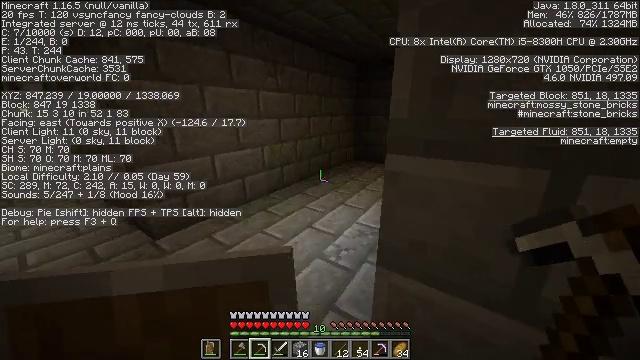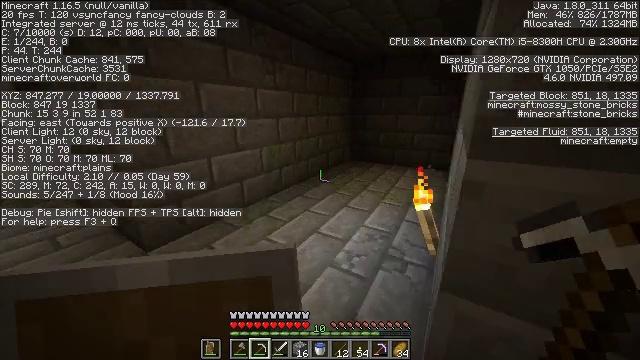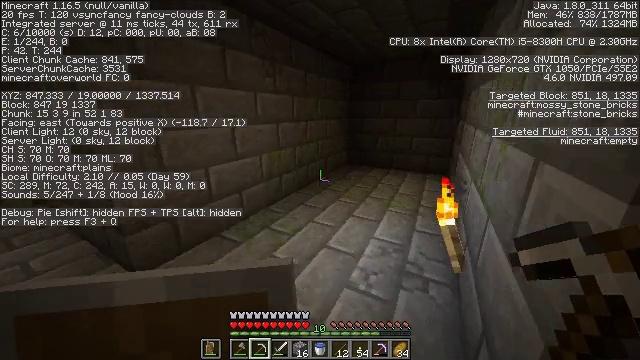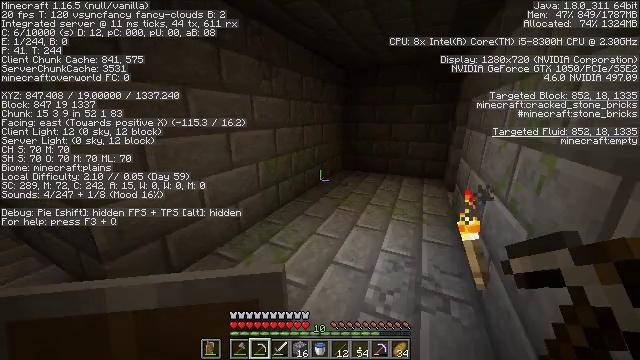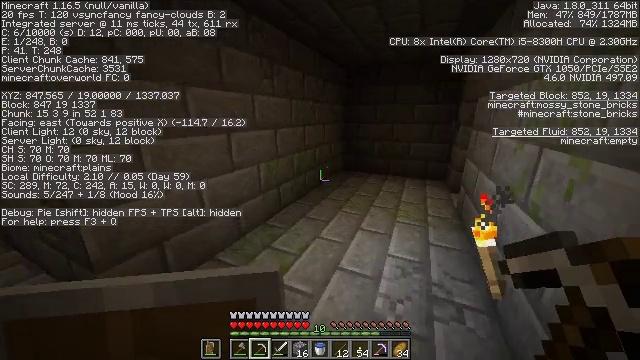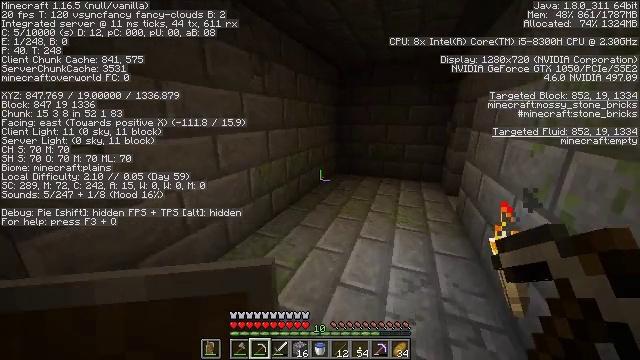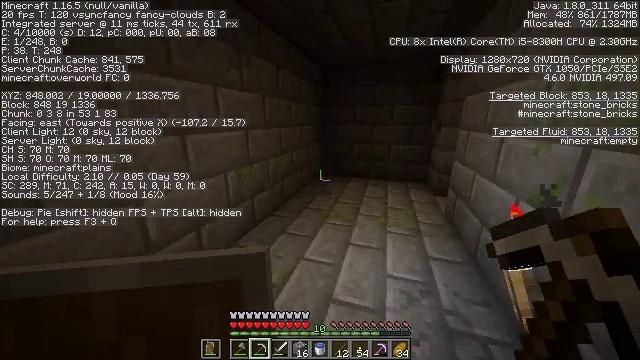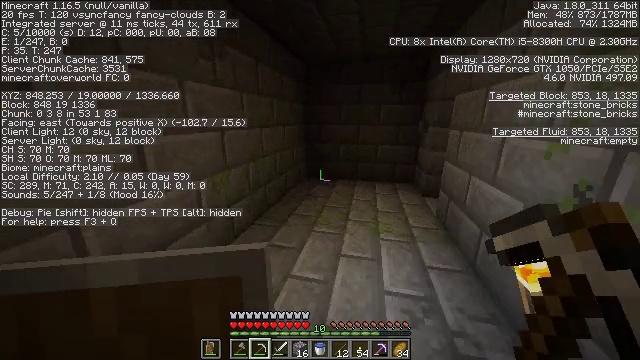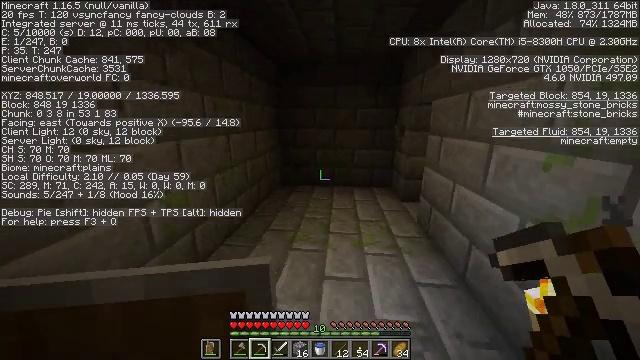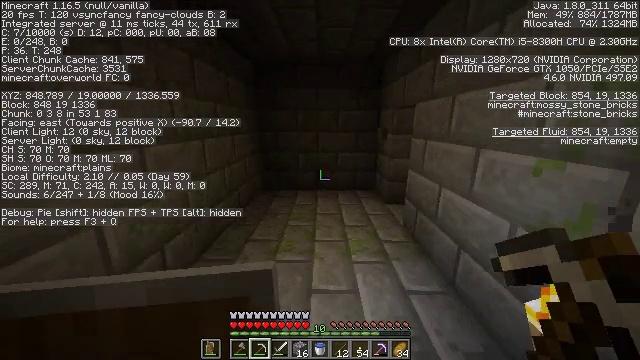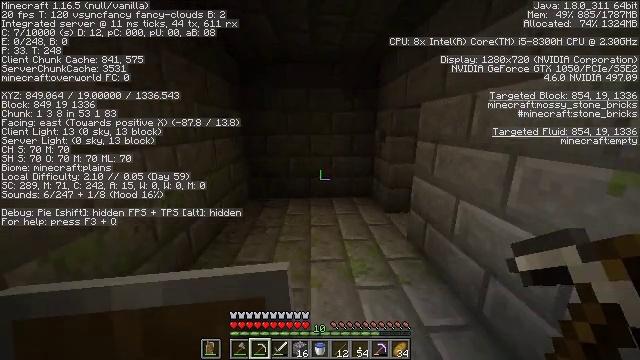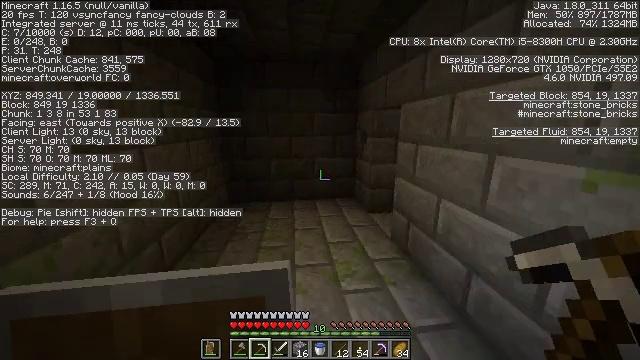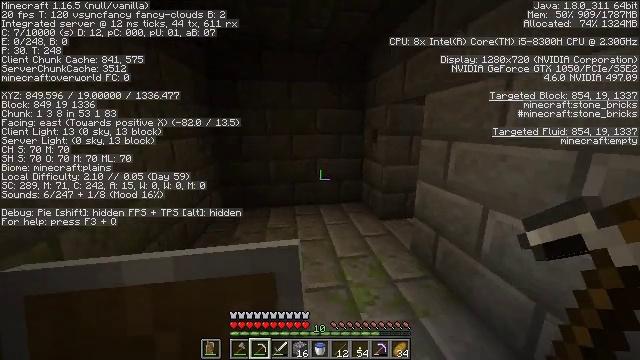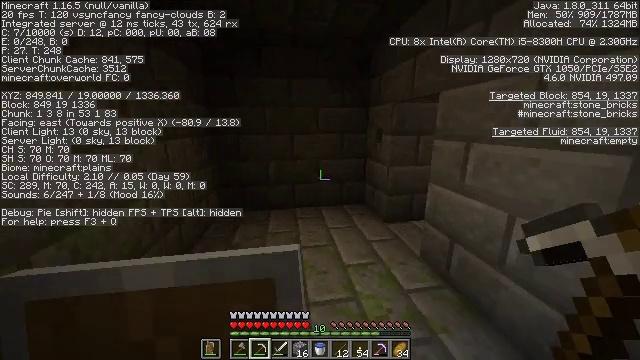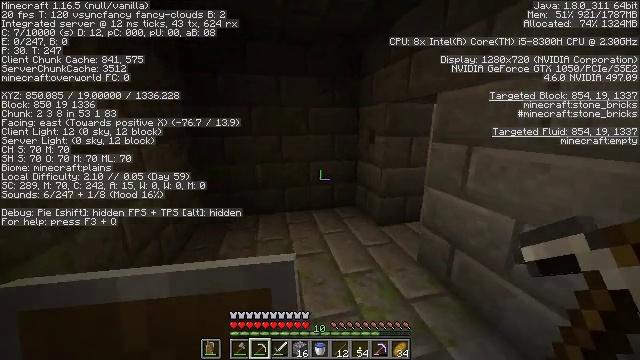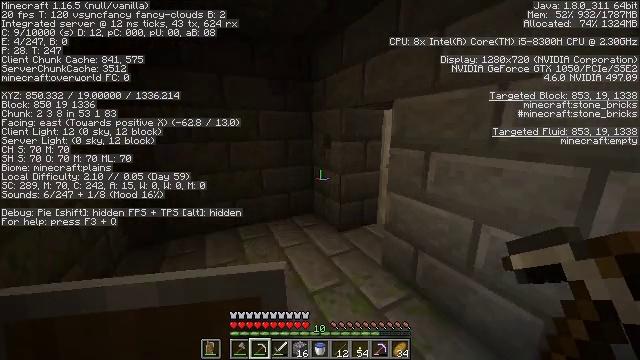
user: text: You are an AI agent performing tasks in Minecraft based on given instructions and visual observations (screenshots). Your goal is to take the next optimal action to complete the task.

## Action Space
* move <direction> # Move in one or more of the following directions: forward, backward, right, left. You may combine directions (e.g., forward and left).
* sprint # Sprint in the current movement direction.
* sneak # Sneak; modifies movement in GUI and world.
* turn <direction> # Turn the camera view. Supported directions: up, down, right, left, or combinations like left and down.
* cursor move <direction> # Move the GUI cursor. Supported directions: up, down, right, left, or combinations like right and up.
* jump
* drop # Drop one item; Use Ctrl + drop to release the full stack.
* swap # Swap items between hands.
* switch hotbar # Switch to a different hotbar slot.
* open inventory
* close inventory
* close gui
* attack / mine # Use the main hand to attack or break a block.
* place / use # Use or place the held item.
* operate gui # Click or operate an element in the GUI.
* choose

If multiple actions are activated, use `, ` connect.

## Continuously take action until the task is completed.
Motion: motion action
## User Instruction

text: Break the iron door.
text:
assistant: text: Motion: move forward and move left, sprint, turn right
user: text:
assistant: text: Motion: move forward and move left, sprint, turn right
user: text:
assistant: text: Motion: move forward and move left, sprint, turn right
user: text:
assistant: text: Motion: move forward, sprint
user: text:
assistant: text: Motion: move forward, sprint, turn right
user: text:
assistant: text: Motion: move forward, sprint, turn right
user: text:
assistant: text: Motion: move forward, sprint, turn right
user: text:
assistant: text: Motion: move forward, sprint, turn right
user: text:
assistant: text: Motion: move forward, sprint, turn right
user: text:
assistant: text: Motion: move forward, sprint, turn right
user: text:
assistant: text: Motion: move forward, sprint, turn right
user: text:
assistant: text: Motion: move forward and move left, sprint
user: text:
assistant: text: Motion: move forward and move left, sprint, turn right
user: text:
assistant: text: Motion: move forward and move left, sprint, turn right
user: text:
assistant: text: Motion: move forward, sprint, turn right
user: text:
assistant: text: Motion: move forward, sprint, turn right
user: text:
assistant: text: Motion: move forward and move left, sprint, turn right
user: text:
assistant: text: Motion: move forward and move left, sprint, turn right
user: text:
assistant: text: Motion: move forward and move left, sprint
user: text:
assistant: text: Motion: move forward and move left, sprint, turn right
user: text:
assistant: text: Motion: move forward, sprint, turn right
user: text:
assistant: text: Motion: move forward, sprint
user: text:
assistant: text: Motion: move forward, sprint
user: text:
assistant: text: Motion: move forward, sprint
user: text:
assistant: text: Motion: move forward, sprint, turn right
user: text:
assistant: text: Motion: move forward, sprint, turn right
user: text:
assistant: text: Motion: move forward, sprint, turn right
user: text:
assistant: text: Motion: move forward, sprint, turn right
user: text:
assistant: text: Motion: move forward, turn right
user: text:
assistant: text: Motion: move forward, turn right